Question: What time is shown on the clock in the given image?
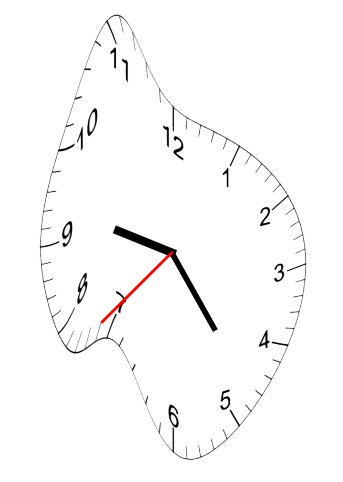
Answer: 09:23:37